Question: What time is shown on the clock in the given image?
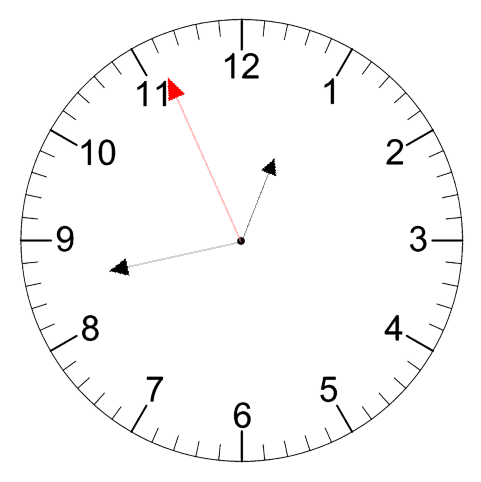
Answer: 12:42:56